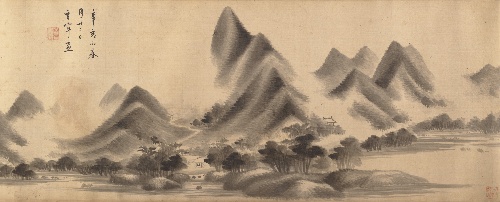
Artist: Dong Qichang
Artist bio: Chinese, 1555–1636
Date: dated 1611 and 1612
Object type: Handscroll
Classification: Paintings
Medium: Handscroll; ink on satin
Culture: China
Period: Ming dynasty (1368–1644)
Dimensions: 10 1/5 x 86 1/4 in. (25.9 x 219.1 cm)
Department: Asian Art
Credit line: Gift of Wan-go H. C. Weng, 1955
Accession year: 1955
Repository: Metropolitan Museum of Art, New York, NY
Tags: Mountains|Landscapes